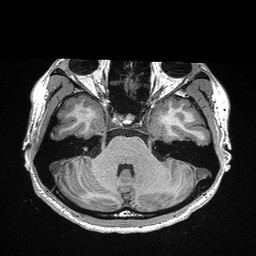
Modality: T1w
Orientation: coronal
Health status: healthy
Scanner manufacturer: siemens
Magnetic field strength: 3 T
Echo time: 0.00298 s